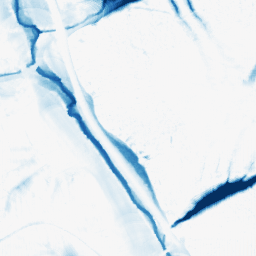
Category: morphological
Decomposition family: morphological_ellipse
Decomposition parameters: operation: closing
width: 30
height: 50
Upsampling method: fft_zeropad
Upsampling parameters: scale: 2
Upsampling scale: 2